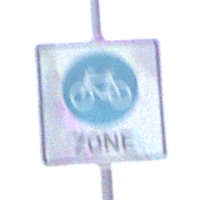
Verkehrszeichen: BeginnFahrradzone
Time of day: SunriseSunset
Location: Outdoor (Suburban)
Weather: Clear
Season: NotSpecified
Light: Natural